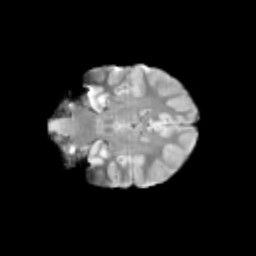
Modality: T2w
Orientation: coronal
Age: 12
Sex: male
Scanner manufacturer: siemens
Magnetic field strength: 3 T
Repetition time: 3.8 s
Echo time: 0.07 s